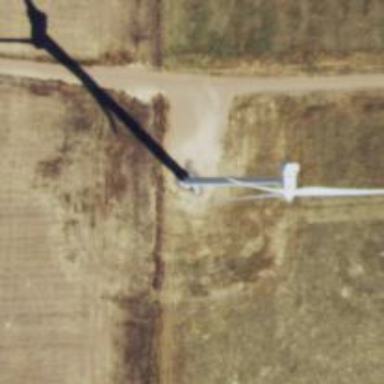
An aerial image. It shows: Wind generator with horizontal axis. The generator is wind turbine.